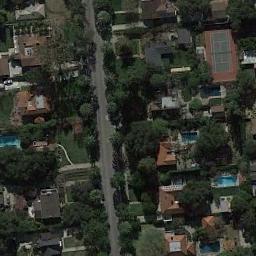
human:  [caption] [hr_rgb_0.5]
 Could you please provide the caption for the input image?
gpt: Many buildings are beside the tennis courts .

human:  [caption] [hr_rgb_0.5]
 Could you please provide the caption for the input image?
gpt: Two tennis courts are surrounded by trees .

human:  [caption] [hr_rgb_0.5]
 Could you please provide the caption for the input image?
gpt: The tennis court is on the grass next to some buildings and trees .

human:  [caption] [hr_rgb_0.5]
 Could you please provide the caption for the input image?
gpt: Tennis court and swimming pool in the middle of a residential area surrounded by trees .

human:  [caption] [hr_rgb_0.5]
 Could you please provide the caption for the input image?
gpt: There are many green trees and buildings around the tennis court .